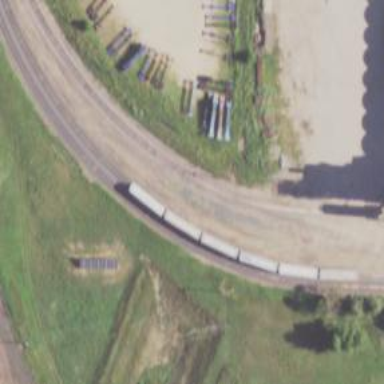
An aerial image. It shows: Rail spur service.